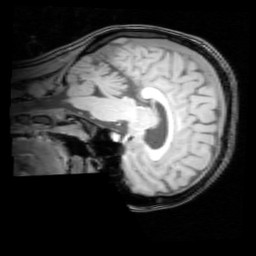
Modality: T1w
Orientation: sagittal
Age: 25
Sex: female
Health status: healthy
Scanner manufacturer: philips
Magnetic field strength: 3 T
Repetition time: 0.012 s
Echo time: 0.0037 s